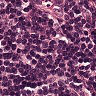
Metastatic tissue present: no